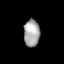
Tissue: lung
Cell type: T cells
Senescence score: 0.2323
Nuclear area (px): 418
Mean DAPI intensity: 168.746